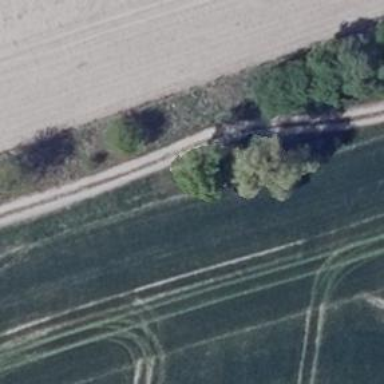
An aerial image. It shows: Track road with grade4 tracktype.